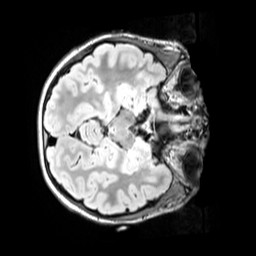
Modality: FLAIR
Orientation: axial
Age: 12
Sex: female
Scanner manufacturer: siemens
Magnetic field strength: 3 T
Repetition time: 5 s
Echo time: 0.388 s